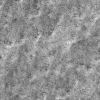
Atmospheric dust classification: not_dusty